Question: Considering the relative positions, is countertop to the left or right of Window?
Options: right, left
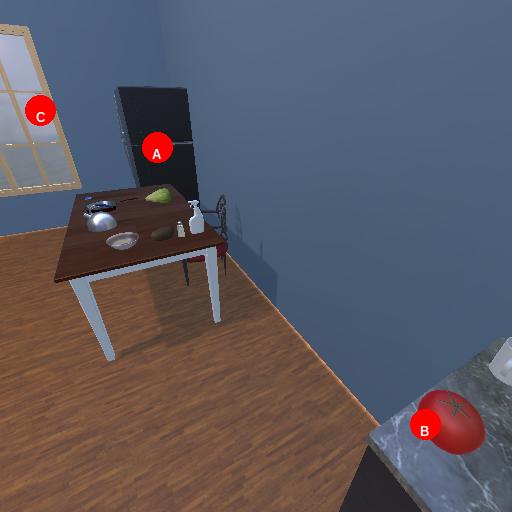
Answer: right